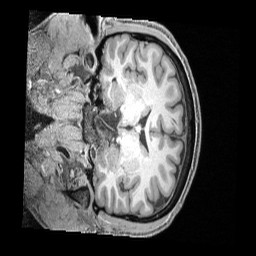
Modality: T1w
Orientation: coronal
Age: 39
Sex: male
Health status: ill
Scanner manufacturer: siemens
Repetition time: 2.4 s
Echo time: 0.00231 s